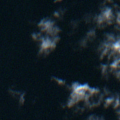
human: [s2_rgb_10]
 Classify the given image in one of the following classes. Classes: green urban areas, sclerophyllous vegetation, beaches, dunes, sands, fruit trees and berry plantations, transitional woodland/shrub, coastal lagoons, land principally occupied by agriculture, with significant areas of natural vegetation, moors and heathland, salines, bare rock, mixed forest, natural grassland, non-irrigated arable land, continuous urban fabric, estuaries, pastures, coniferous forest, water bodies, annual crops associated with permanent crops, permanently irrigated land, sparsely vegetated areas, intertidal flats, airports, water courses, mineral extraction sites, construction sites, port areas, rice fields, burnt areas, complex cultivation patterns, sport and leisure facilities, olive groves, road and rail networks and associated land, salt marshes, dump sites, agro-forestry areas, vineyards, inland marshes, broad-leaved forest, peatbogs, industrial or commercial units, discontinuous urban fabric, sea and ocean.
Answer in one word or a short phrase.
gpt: sea and ocean